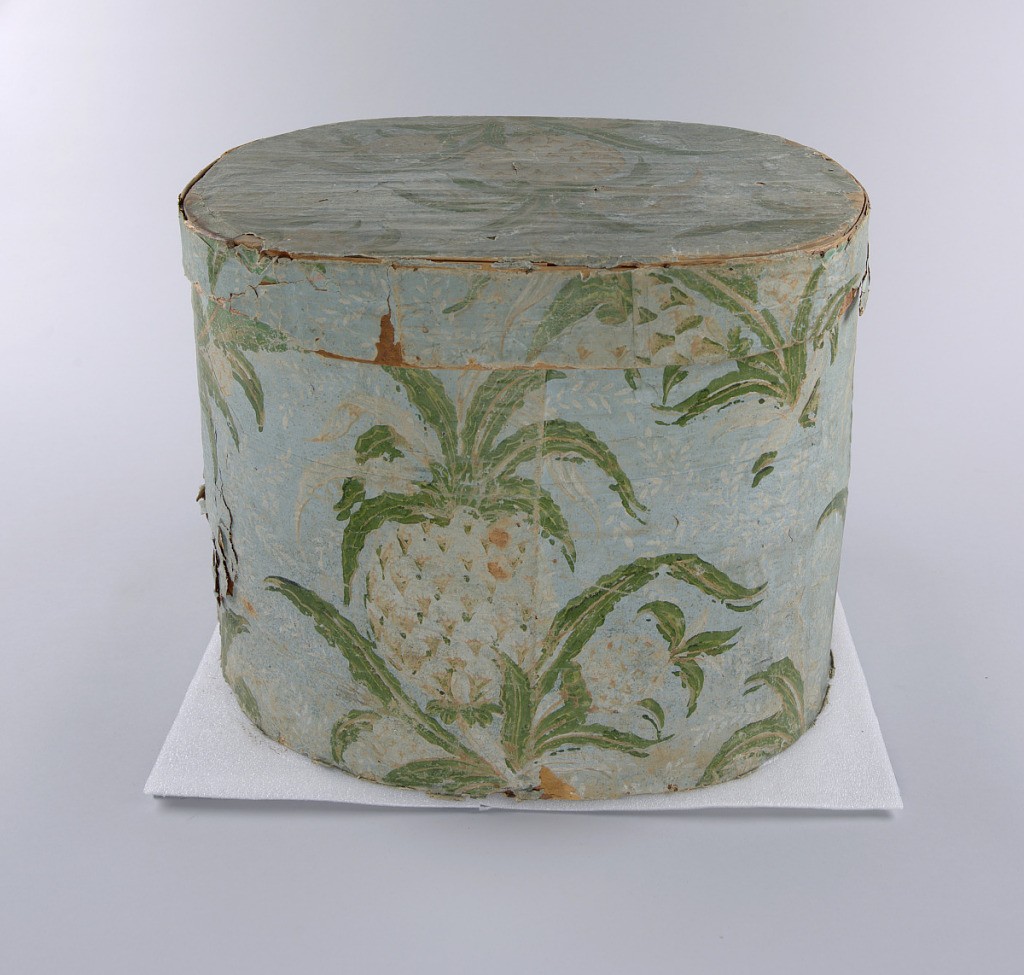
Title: Pineapple
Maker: Hannah Davis, 1784 – 1863
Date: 1840
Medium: Block-printed paper on wood support; lined with newsprint
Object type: Bandbox
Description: Wooden bandbox covered in wallpaper with pineapple pattern. Coloring of exposed areas much faded, better preserved paper sample with vivid coloring around rim. Turquoise-green background (light blue in exposed areas) with background fill of deep pink dots (white in exposed areas), white trailing leaves and flowers, bold repeating pattern of cluster of three pineapples in white and pinks with green leaves. Lined with newsprint: "Christian Panoply". Paper label inside lid: "Warranted/ Nailed/ Bandboxes/ Made by/ Hannah Davis".